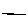
Label: line